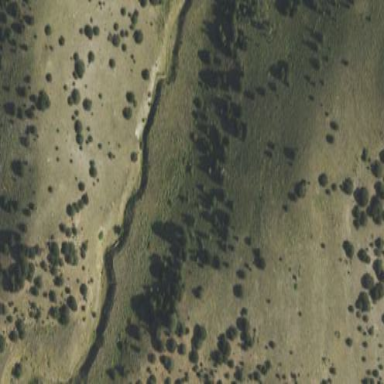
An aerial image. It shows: Natural area with evergreen scrub vegetation consisting of needle-leaved trees.